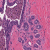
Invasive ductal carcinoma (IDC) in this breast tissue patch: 0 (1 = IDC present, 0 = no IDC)